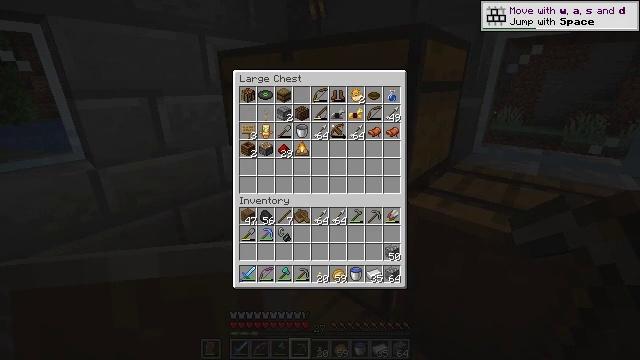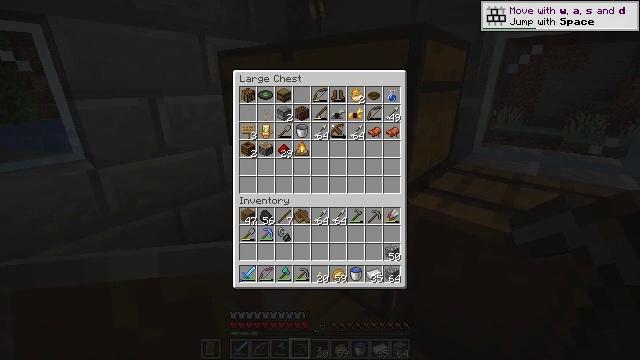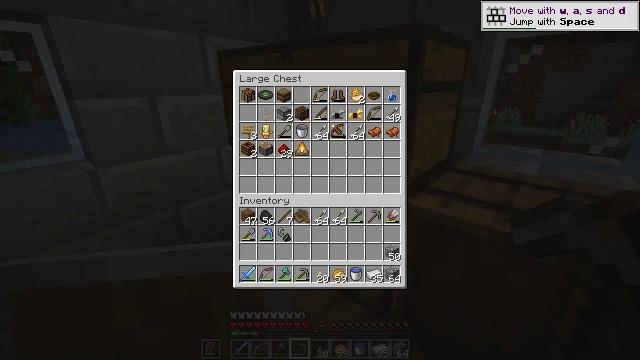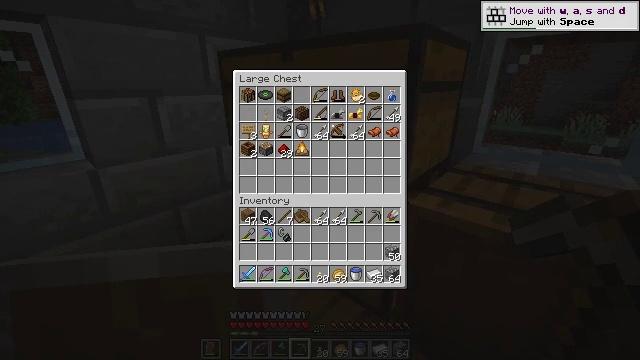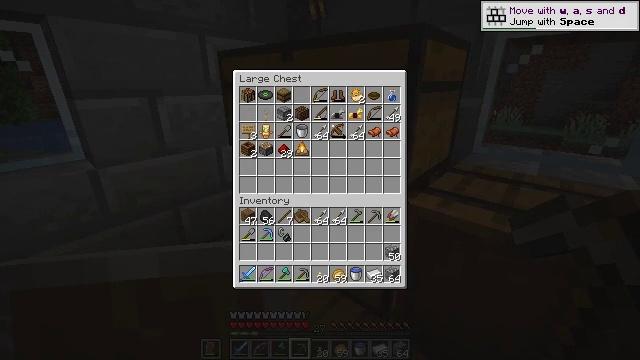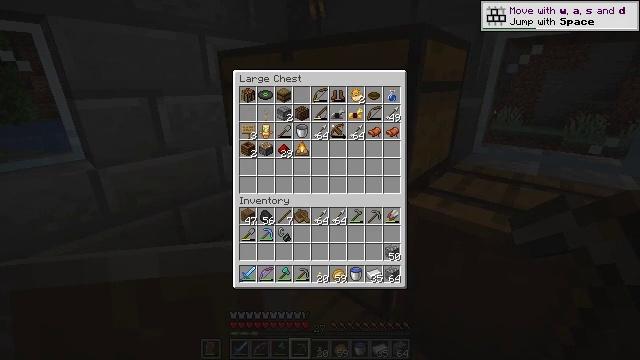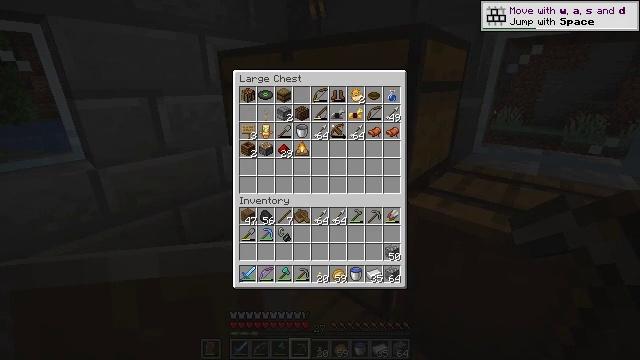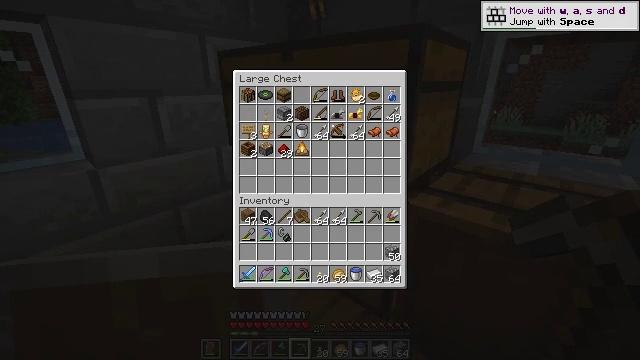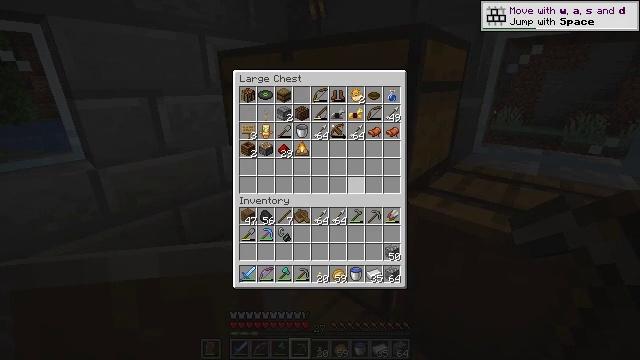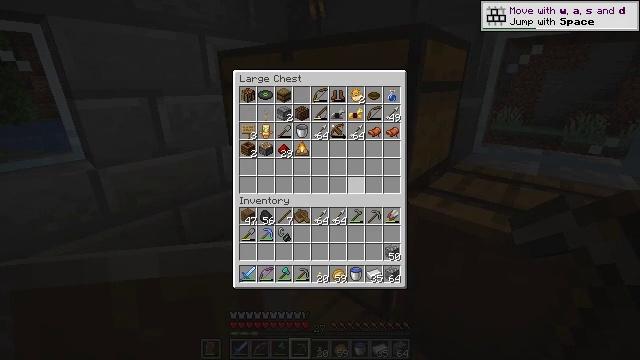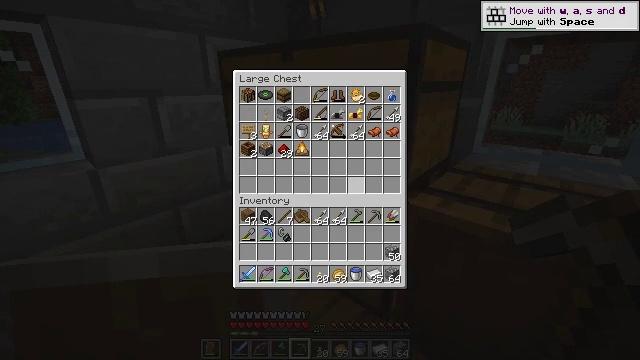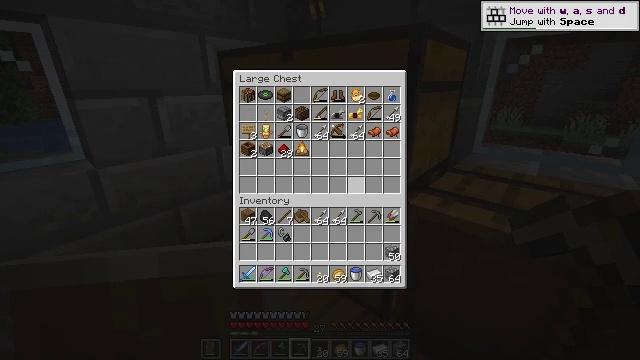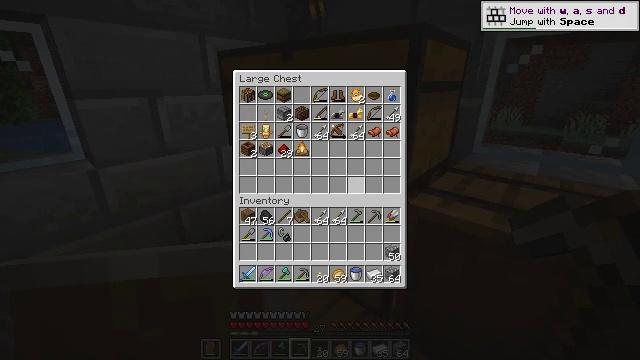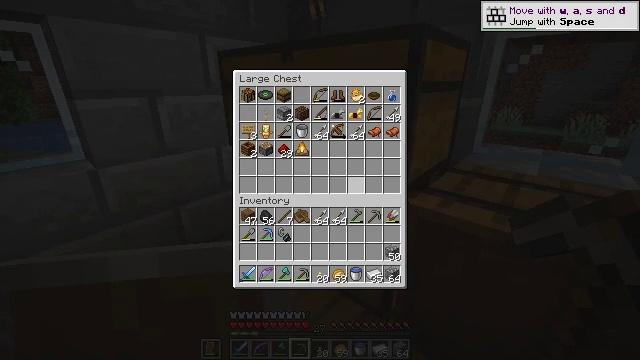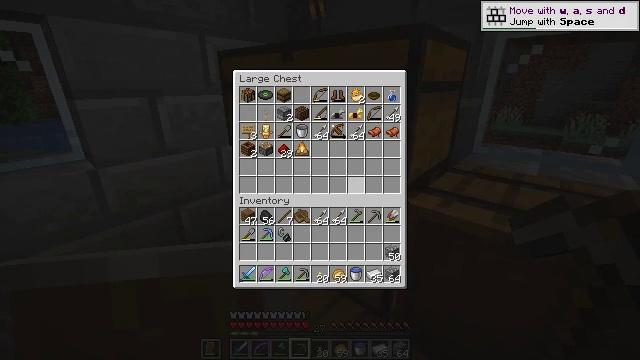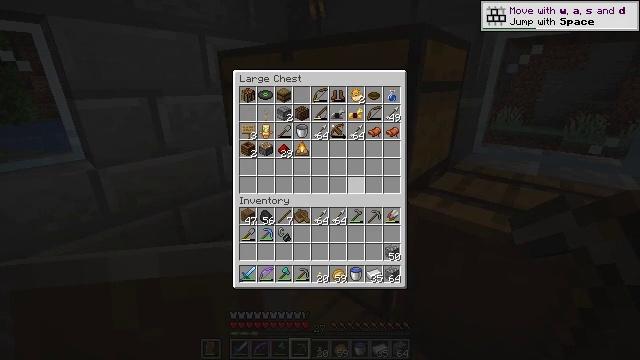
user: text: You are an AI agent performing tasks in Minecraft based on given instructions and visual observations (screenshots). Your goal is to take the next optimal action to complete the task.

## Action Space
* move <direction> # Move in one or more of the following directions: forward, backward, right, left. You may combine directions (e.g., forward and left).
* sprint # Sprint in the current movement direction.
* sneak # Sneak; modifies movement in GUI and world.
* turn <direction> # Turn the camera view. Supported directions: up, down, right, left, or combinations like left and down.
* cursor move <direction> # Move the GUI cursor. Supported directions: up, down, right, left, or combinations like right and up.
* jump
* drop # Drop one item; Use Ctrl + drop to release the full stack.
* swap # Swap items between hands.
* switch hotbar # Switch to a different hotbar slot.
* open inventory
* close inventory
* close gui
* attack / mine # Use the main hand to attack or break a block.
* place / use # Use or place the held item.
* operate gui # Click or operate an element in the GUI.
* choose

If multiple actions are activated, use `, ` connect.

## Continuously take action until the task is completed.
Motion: motion action
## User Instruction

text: Craft a pair of golden boots.
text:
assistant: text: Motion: no_op
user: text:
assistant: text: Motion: no_op
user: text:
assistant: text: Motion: no_op
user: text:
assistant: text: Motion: no_op
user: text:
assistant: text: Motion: no_op
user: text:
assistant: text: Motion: no_op
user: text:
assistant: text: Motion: no_op
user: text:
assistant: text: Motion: no_op
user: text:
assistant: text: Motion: no_op
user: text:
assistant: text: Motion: no_op
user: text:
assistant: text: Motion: no_op
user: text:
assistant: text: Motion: no_op
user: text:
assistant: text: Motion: no_op
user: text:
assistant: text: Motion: no_op
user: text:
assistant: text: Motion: no_op
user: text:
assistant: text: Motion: no_op
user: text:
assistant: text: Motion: no_op
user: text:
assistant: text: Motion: no_op
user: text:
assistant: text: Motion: no_op
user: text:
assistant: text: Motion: no_op
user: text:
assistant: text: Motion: no_op
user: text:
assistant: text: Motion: no_op
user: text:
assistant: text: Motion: no_op
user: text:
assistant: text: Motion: no_op
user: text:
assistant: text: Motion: no_op
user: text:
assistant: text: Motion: no_op
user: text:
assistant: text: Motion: no_op
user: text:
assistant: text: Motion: no_op
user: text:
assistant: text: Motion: no_op
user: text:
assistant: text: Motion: no_op